Question: I am looking to display tabular data (tv channels), but with options such as DataGrid/UniformGrid/Table with FlowDocument/etc. I cannot figure out what would be the best option. The main issues is that the cells aren't uniform in size as it varies based on length of time, and I would like to put padding between them as well. Additionally, I need to only be able to display a portion of the table, and allow them to scroll Up/Down/Right to view the rest.
What would be the best WPF Control Option for this? Here is a small illustration of what I am going for. The white square in the upper left is what I would want to display at start, and allow them to scroll to the rest of it.

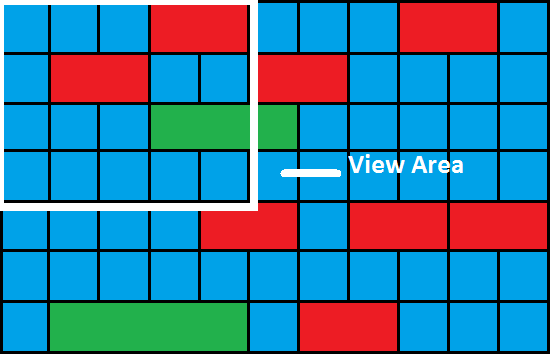
Answer: There are several ways to accomplish what you're trying to do here. If performance is not an issue then I would ignore virtualization and try the <URL> The drawback here is that you would have to add the items in order rather than adding them by row.
Another option would be to use two stack panels (one in each direction). This addresses the adding issue, but requires the use of more panels.
Both of the previous two options would require individual items to have their height/width set.
A final option (depending on how large your grid is), would be to use a Grid with fixed sized rows and columns with items that span rows (using the <URL>. The drawback of this method is that I don't know of any good way to create this control in xaml for unspecified numbers of rows/columns so you would have to create it in code to get the needed number of rows/columns.
If you have performance issues you could try using the <URL> and tailor it to meet your specific needs.
See <URL> for more information on Panel performance.
I suggest trying the two 'StackPanel' method first, then the 'VirtualizingStackPanel' method and finally, if that doesn't work, then try the 'VirtualizingPanel'
Padding is easily accomplished by setting the 'Margin' property on each subcontrol.
For scrolling use the <URL>